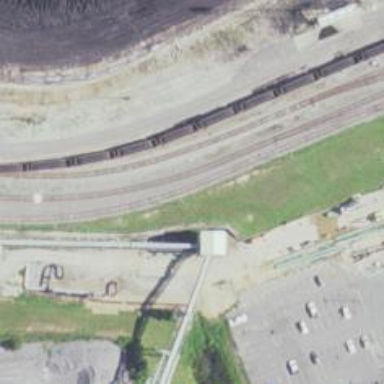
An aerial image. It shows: Rail spur service.